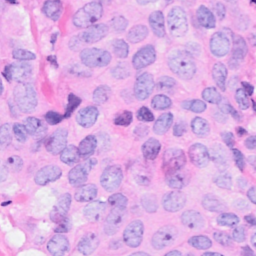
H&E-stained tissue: Breast